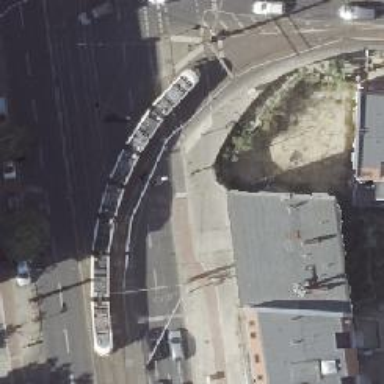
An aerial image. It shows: Tram level crossing on the railway.